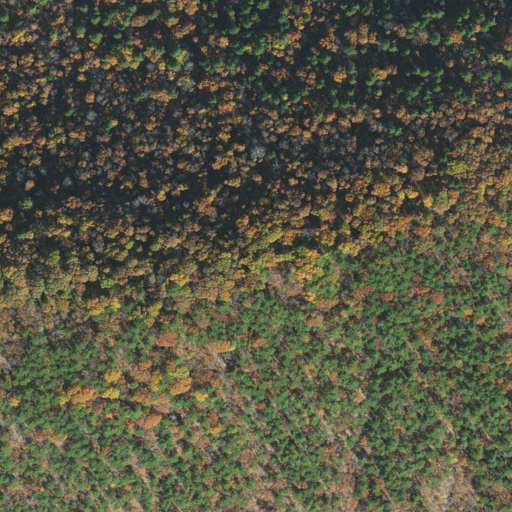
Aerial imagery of mountain in Arkansas named Beck Mountain containing mixed forest, deciduous forest, evergreen forest, and open development